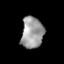
Tissue: prostate
Cell type: Myeloid cells
Senescence score: 0.3547
Nuclear area (px): 680
Mean DAPI intensity: 156.66